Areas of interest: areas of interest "Harbin Institute of Technology Library"
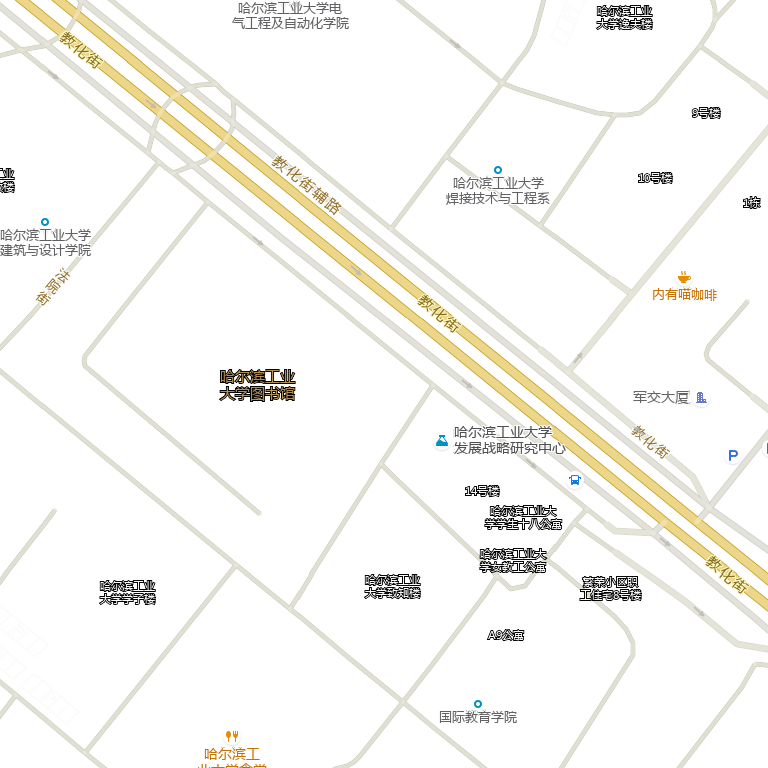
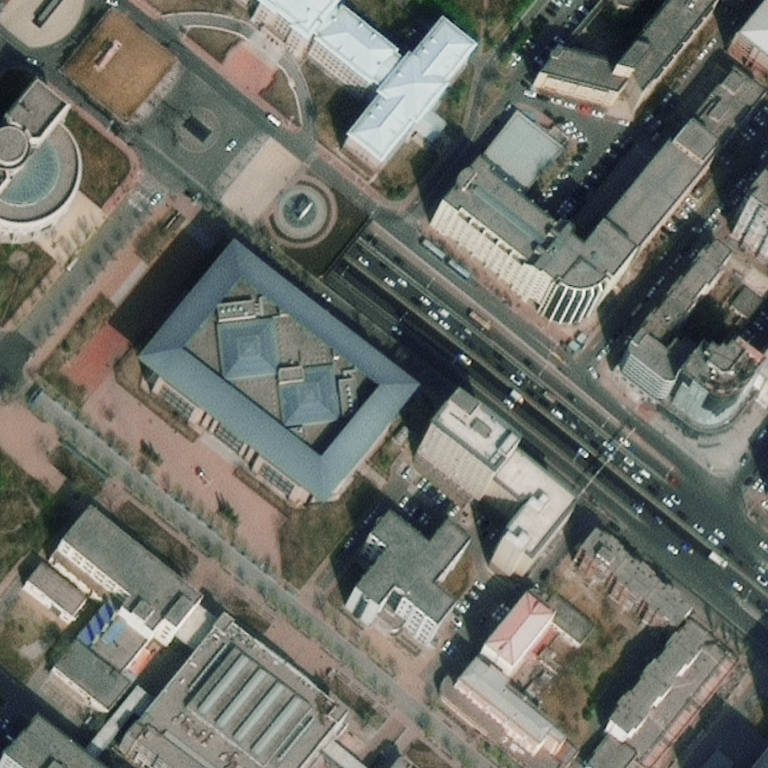